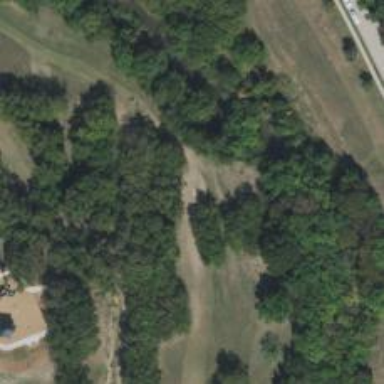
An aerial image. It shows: Tee area for the sport of disc golf.